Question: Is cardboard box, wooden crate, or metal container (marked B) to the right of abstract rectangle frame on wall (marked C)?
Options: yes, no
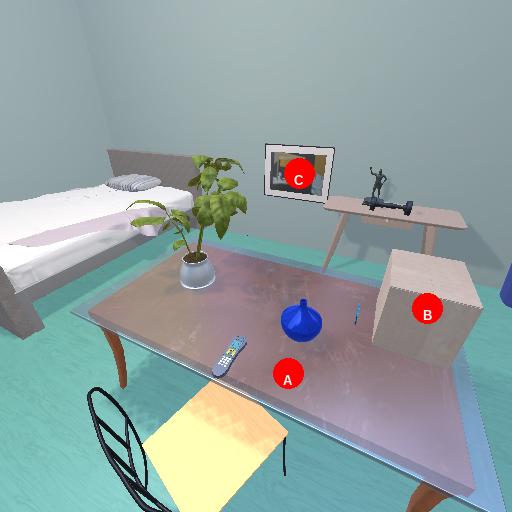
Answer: yes